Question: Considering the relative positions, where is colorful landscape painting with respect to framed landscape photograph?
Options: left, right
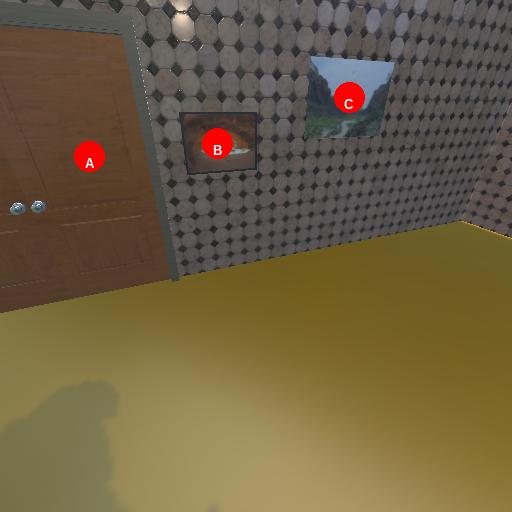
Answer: left